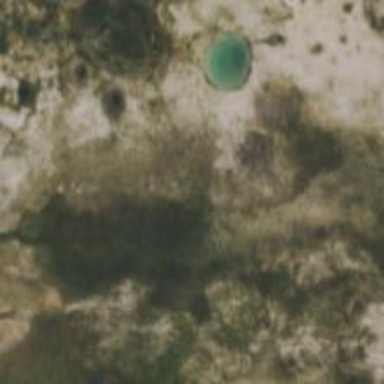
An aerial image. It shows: Natural hot spring.